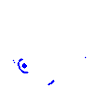
Particle: pion